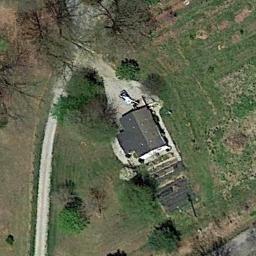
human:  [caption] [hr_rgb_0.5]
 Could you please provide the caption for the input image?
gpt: There are circular swimming pools beside this house .

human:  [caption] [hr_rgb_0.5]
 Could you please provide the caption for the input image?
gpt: In a sparse residential area there is a grey house surrounded by grass and a road .

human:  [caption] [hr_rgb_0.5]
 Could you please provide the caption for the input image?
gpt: The sparse residential is on the grass next to some trees and bare land .

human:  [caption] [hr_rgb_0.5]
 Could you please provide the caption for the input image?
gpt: There is a road next to the sparse residential .

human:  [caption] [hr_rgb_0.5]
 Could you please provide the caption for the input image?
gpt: A sparse residential area with some trees and a black building .